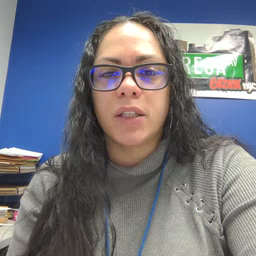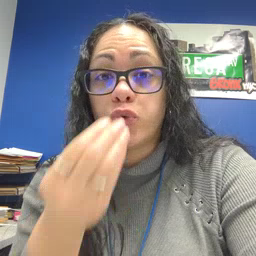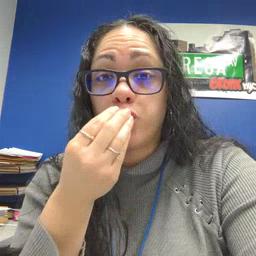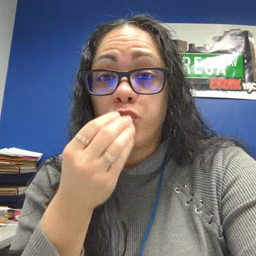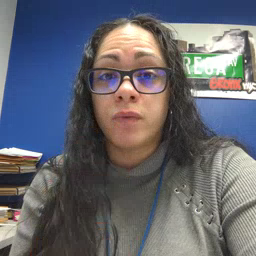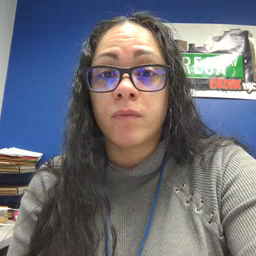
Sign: food